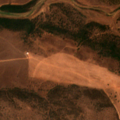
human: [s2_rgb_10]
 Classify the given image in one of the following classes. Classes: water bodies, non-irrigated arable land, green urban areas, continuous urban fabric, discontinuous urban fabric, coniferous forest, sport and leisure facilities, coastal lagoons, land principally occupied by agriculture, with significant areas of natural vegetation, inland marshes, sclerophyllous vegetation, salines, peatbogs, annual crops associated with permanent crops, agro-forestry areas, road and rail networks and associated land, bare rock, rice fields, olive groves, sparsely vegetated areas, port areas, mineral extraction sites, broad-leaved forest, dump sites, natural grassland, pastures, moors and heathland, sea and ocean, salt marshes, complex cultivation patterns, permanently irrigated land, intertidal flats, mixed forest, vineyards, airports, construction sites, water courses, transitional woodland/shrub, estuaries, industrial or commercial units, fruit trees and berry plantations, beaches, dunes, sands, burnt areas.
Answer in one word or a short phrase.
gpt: non-irrigated arable land, broad-leaved forest, coniferous forest, transitional woodland/shrub, water bodies